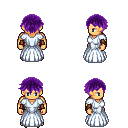
a pixel art fantasy rpg character, male body template, human, tanned skin, underdress, metal pants, purple short bangs hairstyle, cloth bracers, gold boots, four views (front, back, left, right), 2x2 character sprite sheet, small pixel art, hard edges, no anti-aliasing